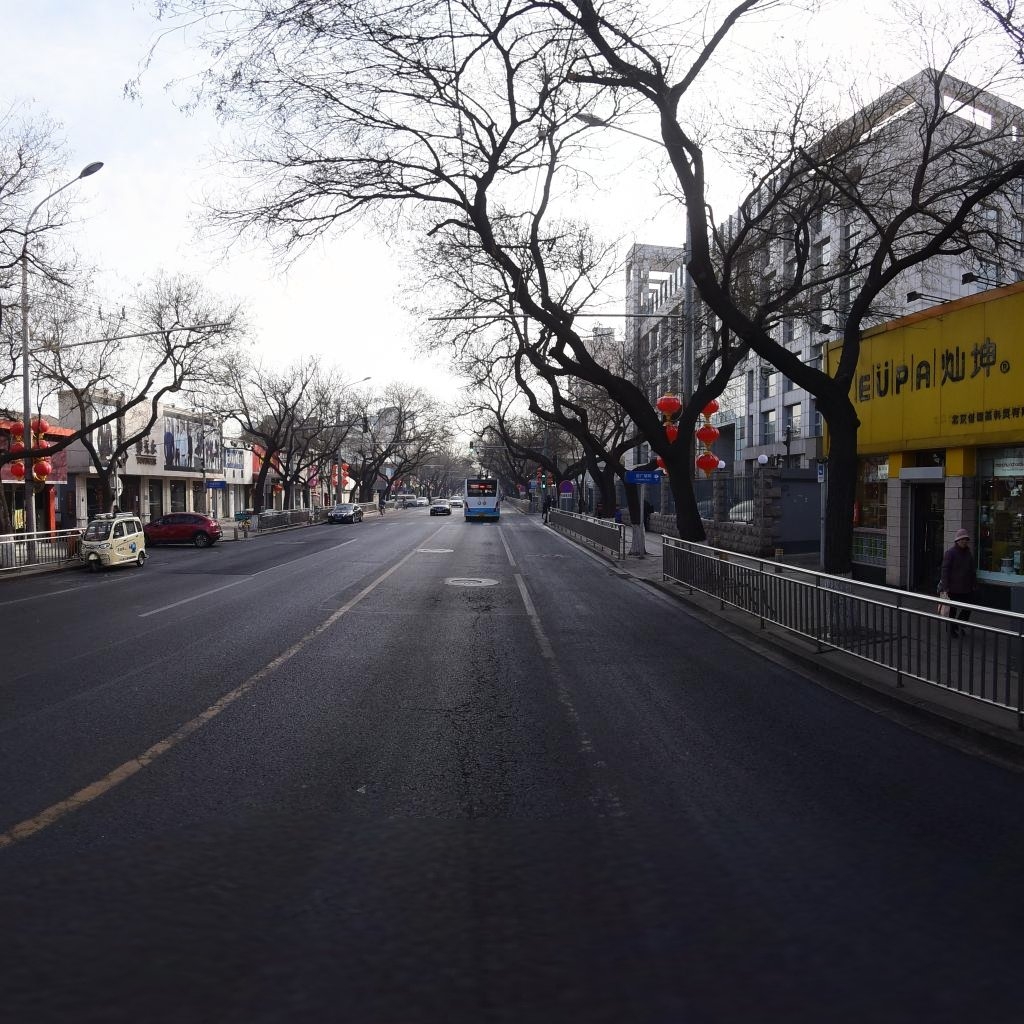
Region: Dongcheng
Road damage annotations: alligator crack, manhole cover